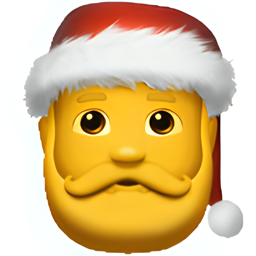
Name: father christmas
Emoji: 🎅
Group: People & Body
Sub-group: person-fantasy